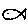
Label: fish